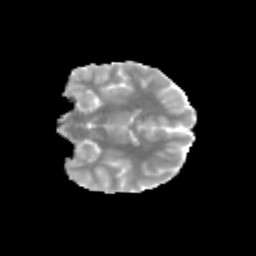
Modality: MD
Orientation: coronal
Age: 11
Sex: female
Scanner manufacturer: siemens
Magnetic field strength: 3 T
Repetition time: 3.8 s
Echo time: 0.07 s